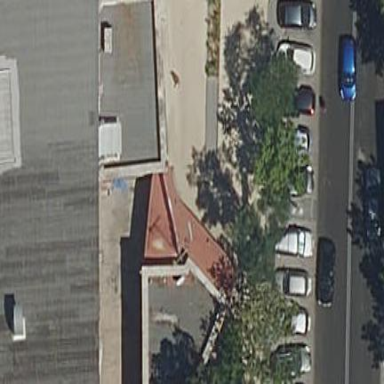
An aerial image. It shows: View of roof of building.